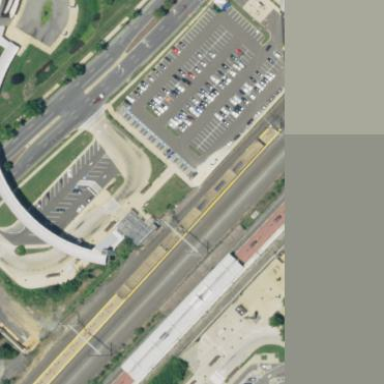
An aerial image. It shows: Platform for public transport and railway.